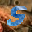
Label: 5